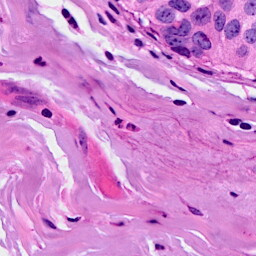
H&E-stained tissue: Breast